Question: How can i fill a div with multiple colors using css3. Just like the following Image.

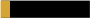
Answer: You could do this using css gradients.
something like this:
'''
background: -webkit-linear-gradient(left, orange, orange 20%, black 20%, black);
'''
I updated the answer from the duplicated answer in the comments (<URL>:
<URL>